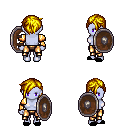
a pixel art fantasy rpg character, female body template, dark elf, purple skin, gold arm armor, gold greaves, blonde pixie cut hairstyle, black slippers, shield, four views (front, back, left, right), 2x2 character sprite sheet, small pixel art, hard edges, no anti-aliasing